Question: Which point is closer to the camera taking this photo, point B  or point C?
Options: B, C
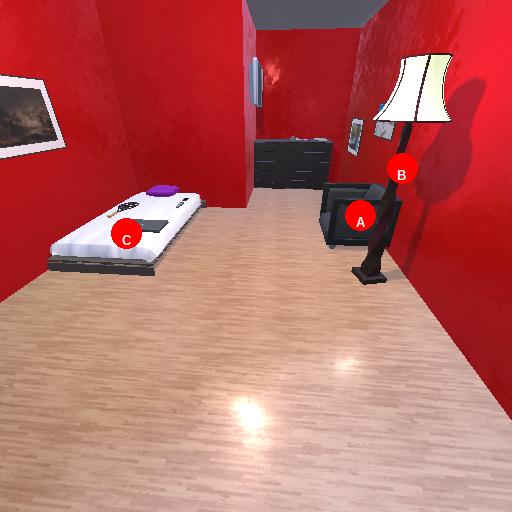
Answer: B